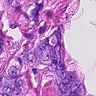
Metastatic tissue present: yes